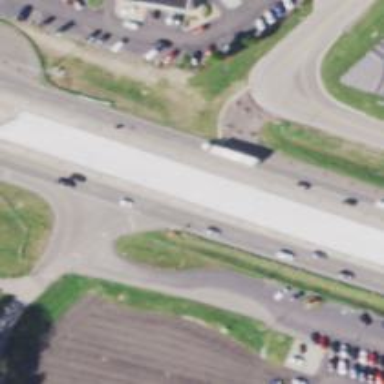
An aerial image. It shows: Trunk link highway.